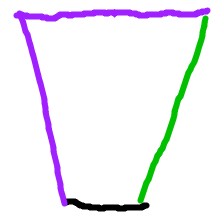
Shape: trapezoid